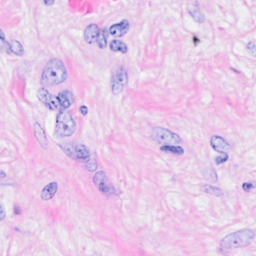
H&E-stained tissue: Breast